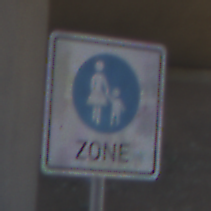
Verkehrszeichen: BeginnFussgaengerzone
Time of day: Midday
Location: Roofed (Underpass)
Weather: Clear
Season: NotSpecified
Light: Natural